Question: I have a ColumnSeries chart where I want to control the selected item from the view model. I do this by binding the the SelectedItem of the chart to an object on the view model.
'''
<chartingToolkit:Chart Grid.Row="2" VerticalAlignment="Stretch" HorizontalAlignment="Stretch" BorderThickness="0" MinHeight="200" Margin="0" x:Name="ratingsChart" Style="{StaticResource ChartWithoutLegendStyle}">
<chartingToolkit:Chart.Series>
<chartingToolkit:ColumnSeries x:Name="chartRatingColSeries" IsSelectionEnabled="True"
SelectedItem="{Binding SelectedRatingDistribution, Mode=TwoWay}"
ItemsSource="{Binding RatingsList}"
IndependentValueBinding="{Binding RatingName}"
DependentValueBinding="{Binding NumberOfGoodies}">
</chartingToolkit:ColumnSeries>
</chartingToolkit:Chart.Series>
</chartingToolkit:Chart>
'''
There are various elements on the page which will force the chart's data to be reloaded (via a web service). When I need to reload the charts data (from the view model), I want to set the SelectedItem of the chart to the very first data point. This appears to work EXCEPT the chart does not visually show (in red, by default) the selected item. Here is sample code that reloads data after web service call and resets selected item:
'''
private RatingDistribution _selectedRatingDistribution = new RatingDistribution();
public RatingDistribution SelectedRatingDistribution
{
get { return _selectedRatingDistribution; }
set
{
_selectedRatingDistribution = value;
RaisePropertyChanged("SelectedRatingDistribution");
}
}
private ObservableCollection<RatingDistribution> _lstRatings = new ObservableCollection<RatingDistribution>();
public ObservableCollection<RatingDistribution> RatingsList
{
get { return _lstRatings; }
set
{
_lstRatings = value;
RaisePropertyChanged("RatingsList");
}
}
private void GetRatingsDistributionCompleted(object sender, GetRatingsDistributionCompletedEventArgs e)
{
IsBusy = false;
RatingsList.Clear();
foreach (RatingDistribution rd in e.Result)
RatingsList.Add(rd);
SelectedRatingDistribution = RatingsList[0];
}
'''
Setting the SelectedRatingDistribution from the View model will not visually show the selected item on the chart in red. Any ideas??
Update:
So if I click on a column, the chart correctly shows the selected item in red as so:
But If I set the SelectedItem from view model, the column will not be displayed in red (as the selected item)
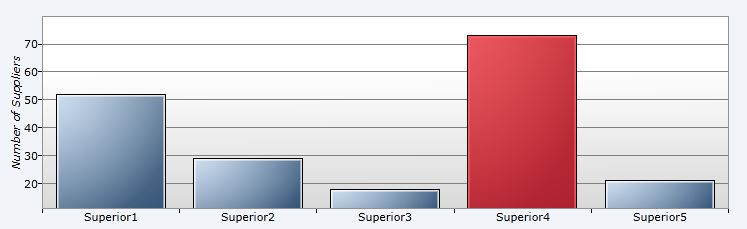
Answer: Changed function below fixes problem..
'''
private void GetRatingsDistributionCompleted(object sender, GetRatingsDistributionCompletedEventArgs e) {
RatingsList.Clear();
foreach (RatingDistribution rd in e.Result)
RatingsList.Add(rd);
App.Current.RootVisual.Dispatcher.BeginInvoke(new Action(delegate() { SelectedRatingDistribution = RatingsList[0]; }));
}
'''